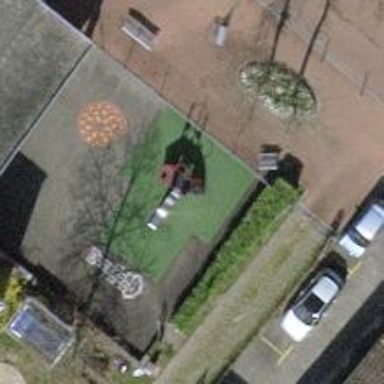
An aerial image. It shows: Playground featuring slide.